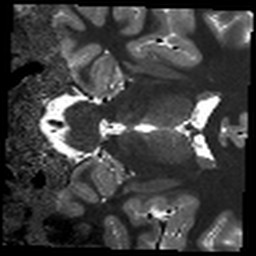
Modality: T1map
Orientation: coronal
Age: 20
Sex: male